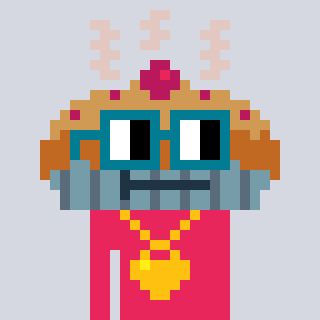
a pixel art character with square dark green glasses, a pie-shaped head and a redpinkish-colored body on a cool background